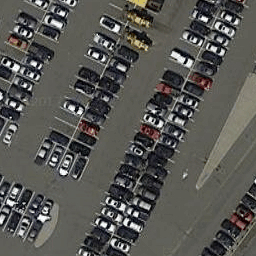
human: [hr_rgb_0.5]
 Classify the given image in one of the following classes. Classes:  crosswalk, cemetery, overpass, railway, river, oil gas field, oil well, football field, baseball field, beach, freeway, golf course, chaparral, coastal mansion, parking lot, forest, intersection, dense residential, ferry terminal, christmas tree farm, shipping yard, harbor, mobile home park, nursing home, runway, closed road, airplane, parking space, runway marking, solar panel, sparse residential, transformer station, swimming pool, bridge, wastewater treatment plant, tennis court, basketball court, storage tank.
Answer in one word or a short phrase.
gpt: parking lot